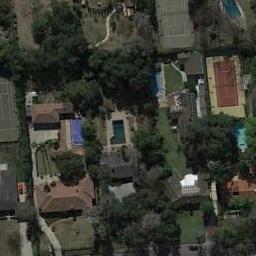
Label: tennis_court